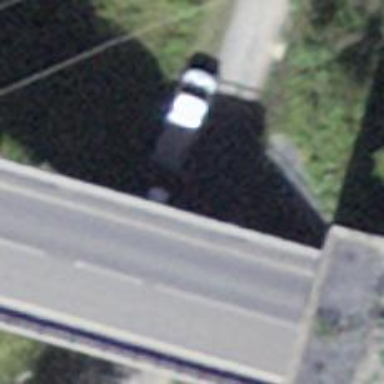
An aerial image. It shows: Lift gate barrier.